Question: I am at the learning stage of PHP. I have tried to invoke a sample webservice from a single PHP script.
I started with StockQuote service. Below is the script I have written.
'''
<?php
echo "Stock Quote service check";
require_once 'nusoap.php';
$wsdl="http://www.webservicex.net/stockquote.asmx?wsdl";
$client=new SoapClient($wsdl);
$param=array('symbol'=>'GOOG');
$response = $client->__soapCall('GetQuote', array($params));
$quotes = simplexml_load_string($response->GetQuoteResult);
echo $quotes;
//->Stock[0];
?>
'''
Below is the warning i got:
> Deprecated: Assigning the return value of new by reference is
deprecated in C:\wamp\www\nusoap.php on line 7384Warning: Creating default object from empty value in
C:\wamp\www\nusoap.php on line 75Notice: Undefined variable: params in C:\wamp\www\URLExample.php on
line 8Warning: simplexml_load_string(): Entity: line 1: parser error : Start
tag expected, '<' not found in C:\wamp\www\URLExample.php on line 9Warning: simplexml_load_string(): exception in
C:\wamp\www\URLExample.php on line 9Warning: simplexml_load_string(): ^ in C:\wamp\www\URLExample.php on
line 9Notice: Trying to get property of non-object in
C:\wamp\www\URLExample.php on line 11
When I am invoking the function manually I got the below output.

Please help to parse the response XML to get the < Stock> value.
I found similar type of questions (<URL> but nothing helps to my situation.
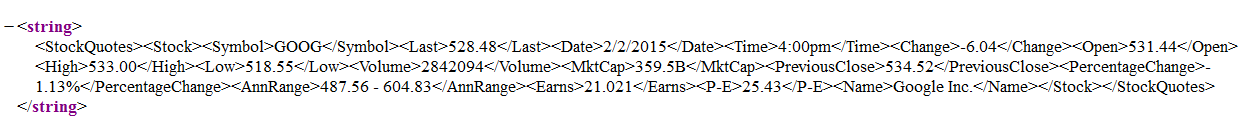
Answer: You have an error in your code, "$param" should be "$params",
Also, echo $quotes wont work because $quotes is a SimpleXML object, so you need to access it as an object($quotes->Stock->Last for example)
'''
<?php
echo "Stock Quote service check";
require_once 'nusoap.php';
$wsdl="http://www.webservicex.net/stockquote.asmx?wsdl";
$client=new SoapClient($wsdl);
$params=array('symbol'=>'GOOG');
$response = $client->__soapCall('GetQuote', array($params));
$quotes = simplexml_load_string($response->GetQuoteResult);
echo $quotes->Stock->Last;
?>
'''
You can get following data from $quotes->Stock object:
'''
["Symbol"]=>
string(4) "GOOG"
["Last"]=>
string(6) "528.48"
["Date"]=>
string(8) "2/2/2015"
["Time"]=>
string(6) "4:00pm"
["Change"]=>
string(5) "-6.04"
["Open"]=>
string(6) "531.44"
["High"]=>
string(6) "533.00"
["Low"]=>
string(6) "518.55"
["Volume"]=>
string(7) "<PHONE>"
["MktCap"]=>
string(6) "359.5B"
["PreviousClose"]=>
string(6) "534.52"
["PercentageChange"]=>
string(6) "-1.13%"
["AnnRange"]=>
string(15) "487.56 - 604.83"
["Earns"]=>
string(6) "21.021"
["P-E"]=>
string(5) "25.43"
["Name"]=>
string(11) "Google Inc."
'''